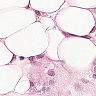
Metastatic tissue present: yes